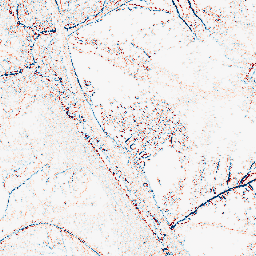
Category: edge_preserving
Decomposition family: median
Decomposition parameters: size: 3
Upsampling method: regularized
Upsampling parameters: scale: 4
lambda_reg: 0.001
Upsampling scale: 4